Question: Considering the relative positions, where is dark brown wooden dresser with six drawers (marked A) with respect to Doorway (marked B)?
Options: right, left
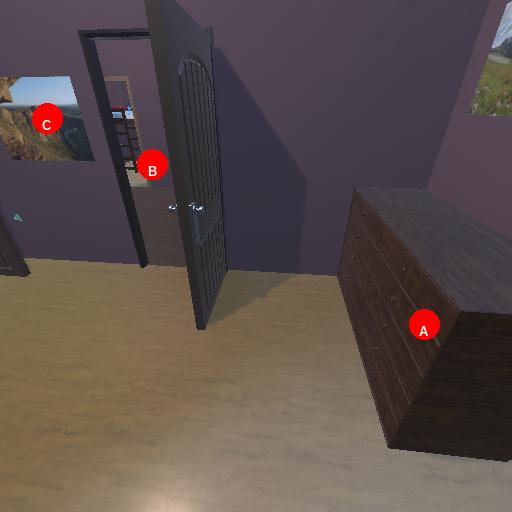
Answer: right